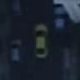
Vehicle type: Taxi